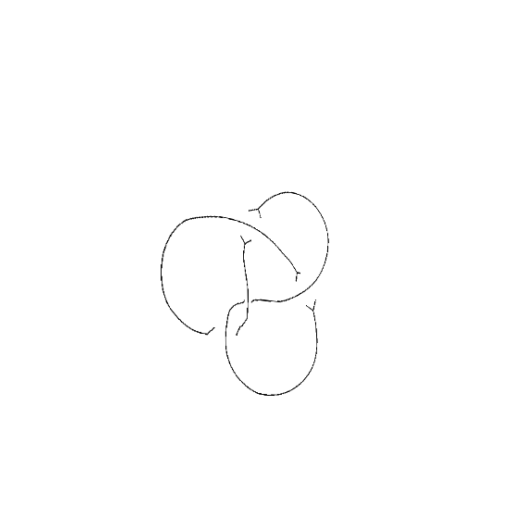
Crossing number: 4